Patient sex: M
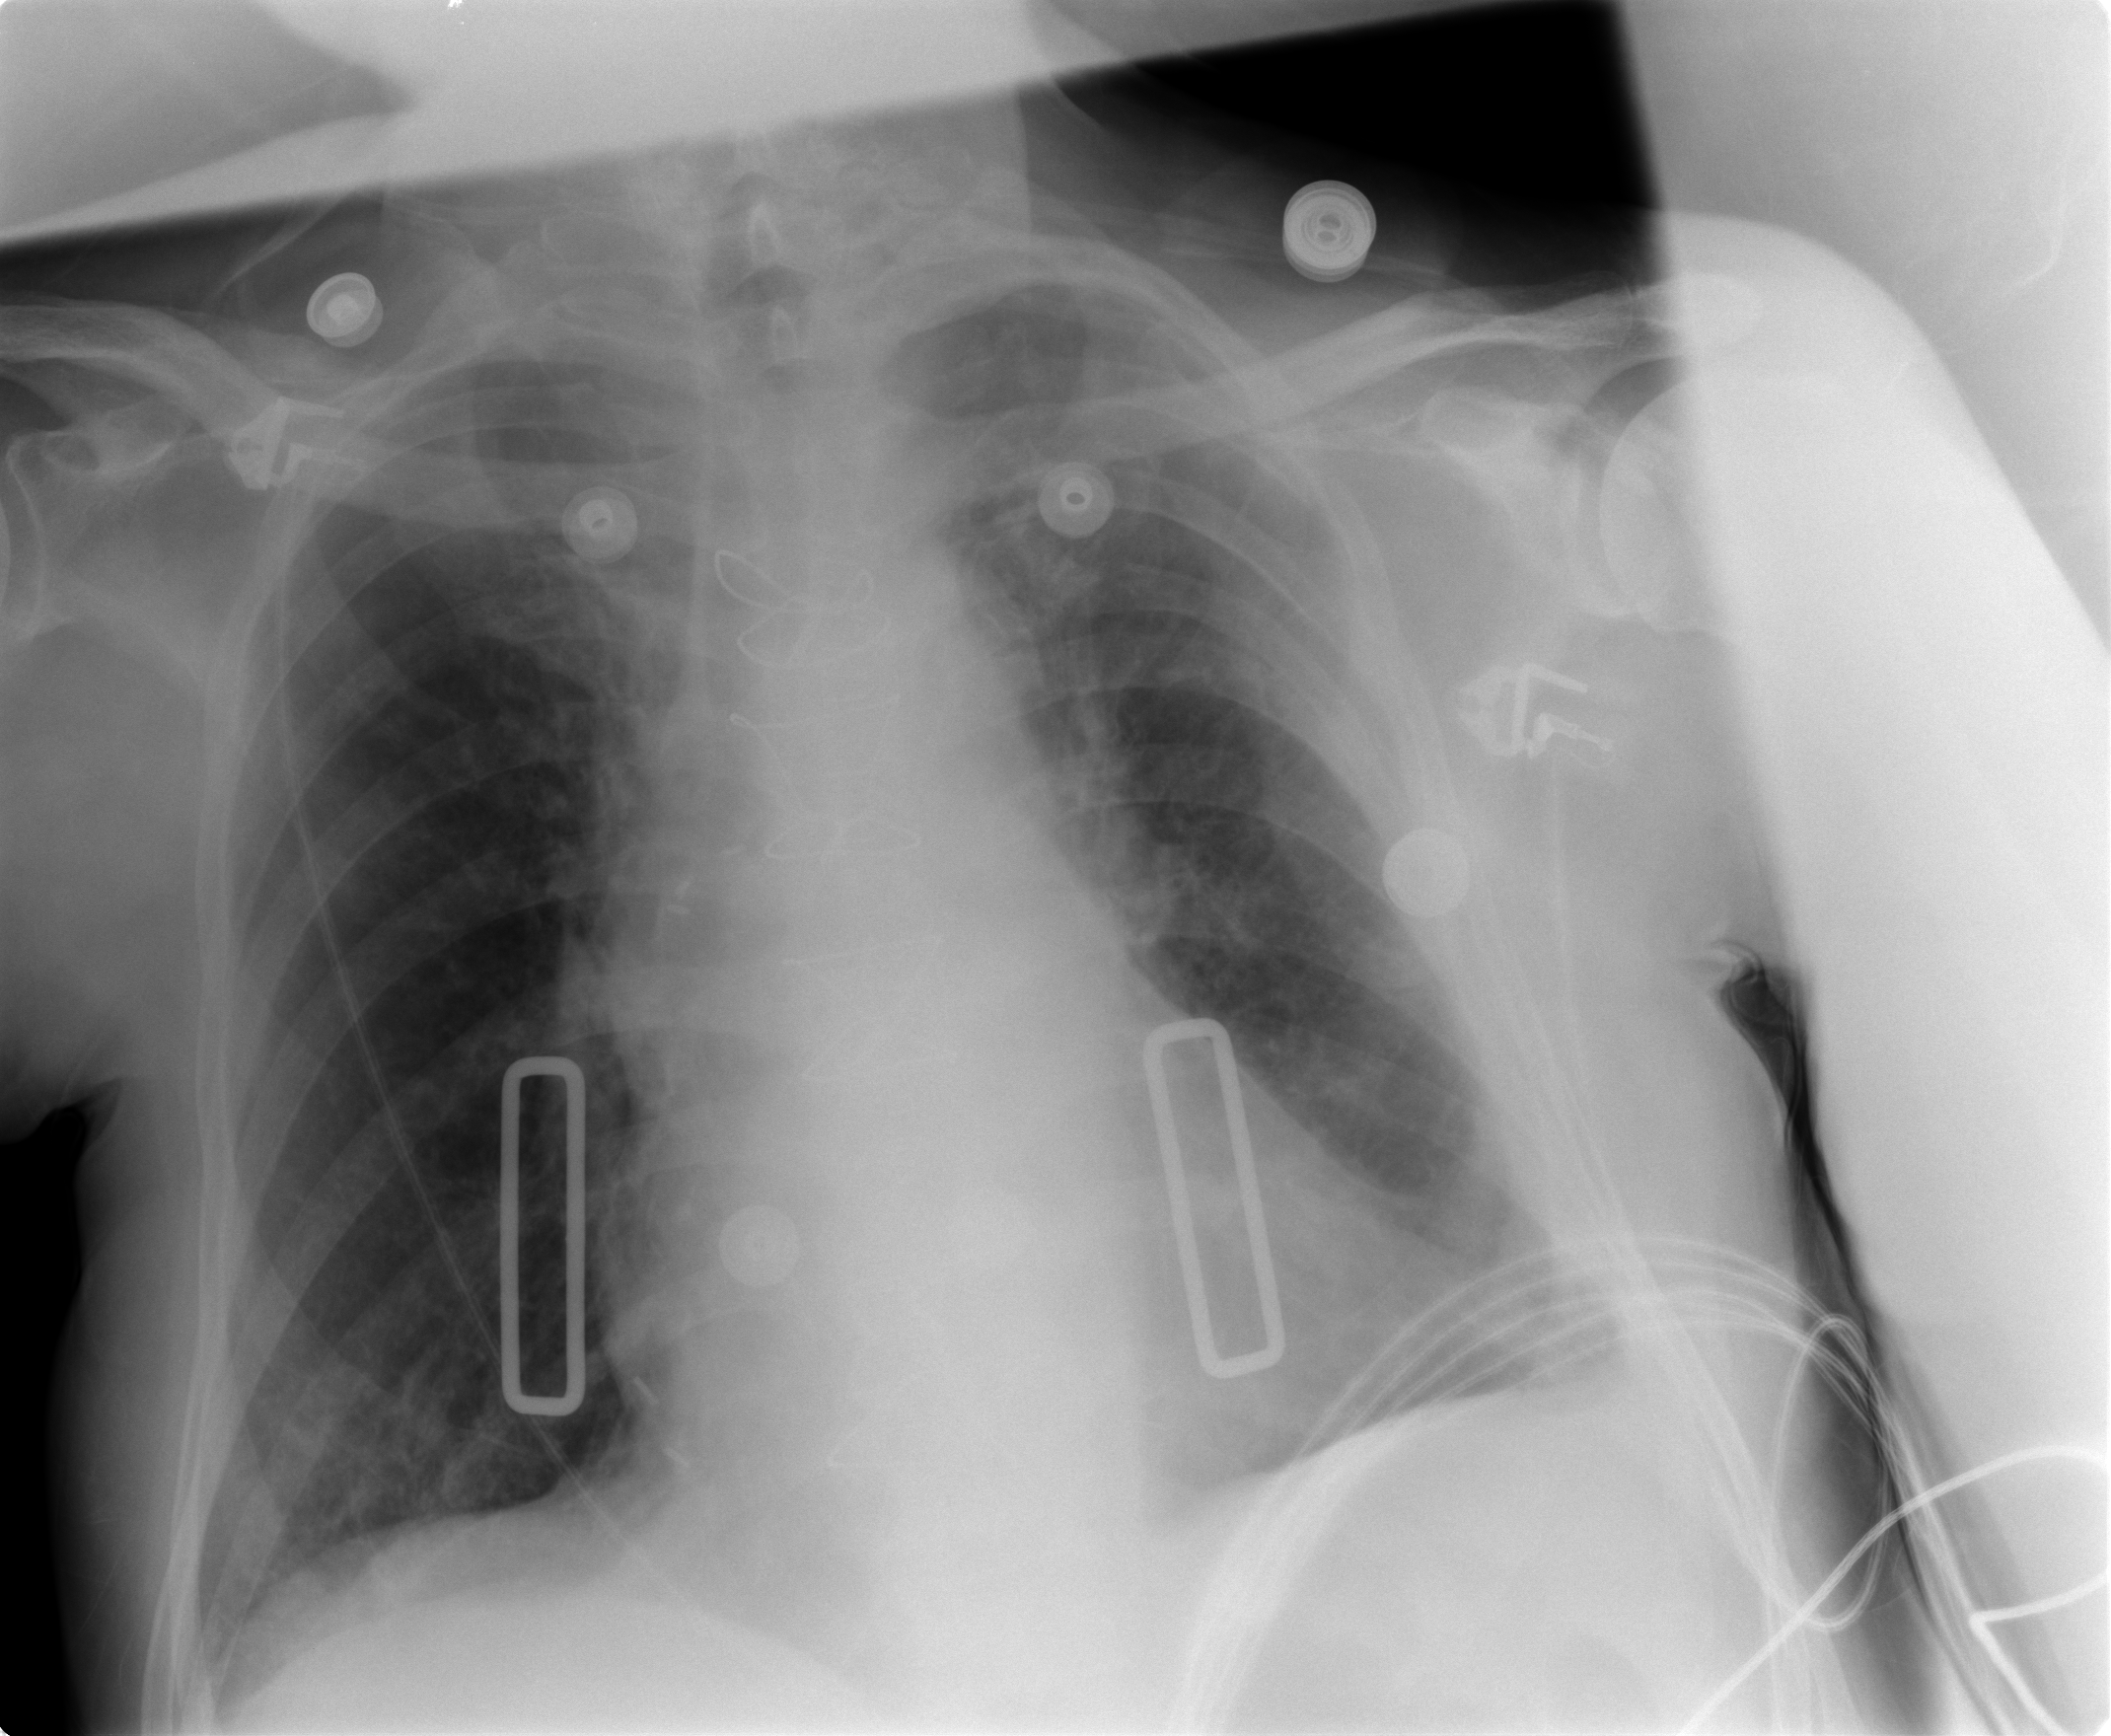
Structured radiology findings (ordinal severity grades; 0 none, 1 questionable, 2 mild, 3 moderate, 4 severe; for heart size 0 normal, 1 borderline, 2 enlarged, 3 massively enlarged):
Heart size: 0
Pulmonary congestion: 2
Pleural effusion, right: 0
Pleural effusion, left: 2
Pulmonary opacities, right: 0
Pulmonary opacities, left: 0
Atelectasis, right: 2
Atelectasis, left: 2